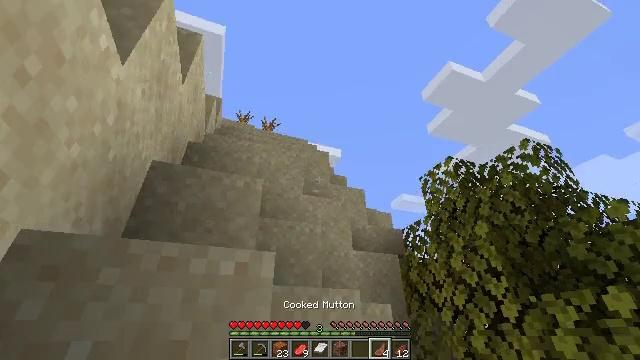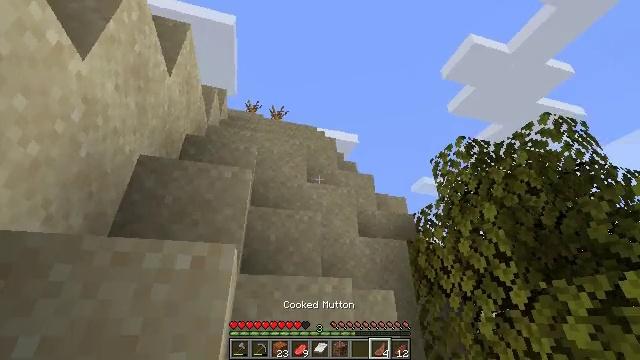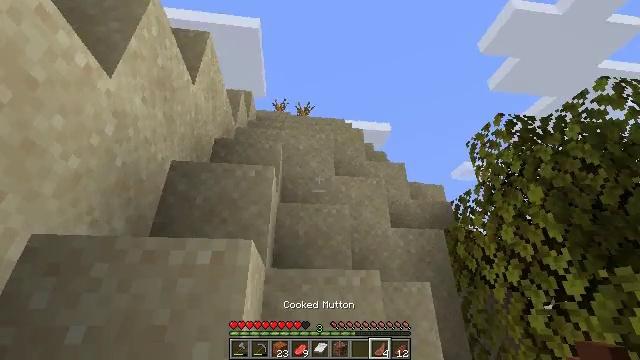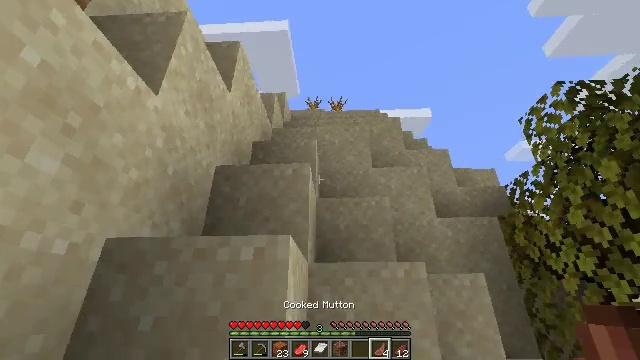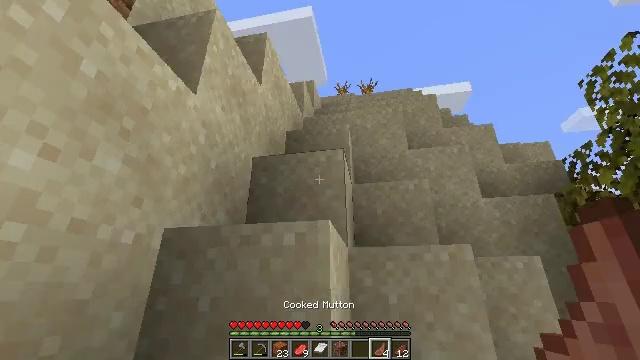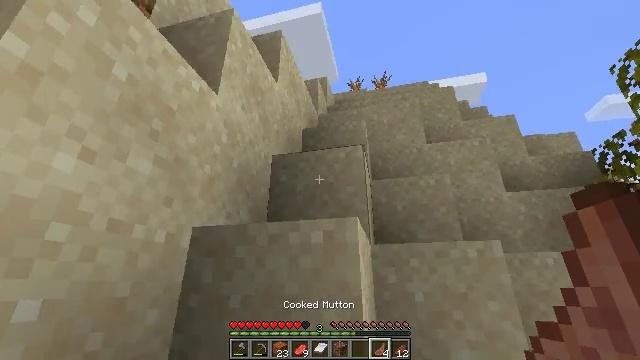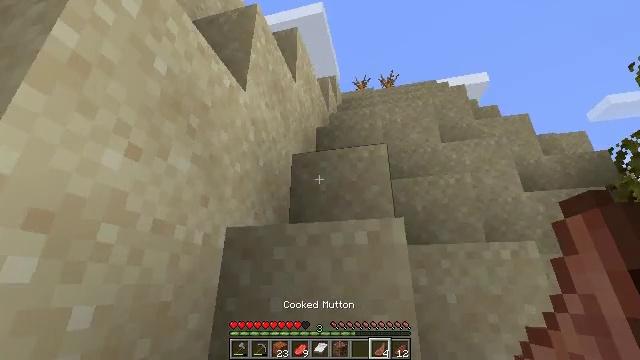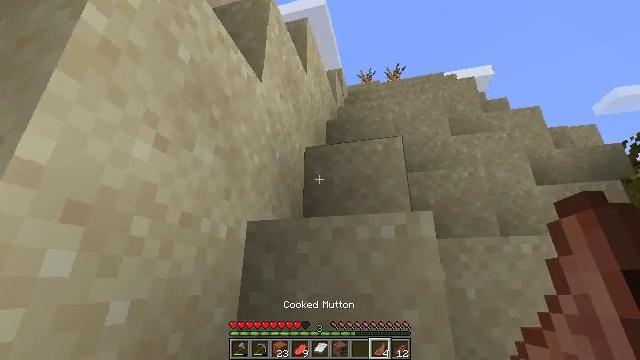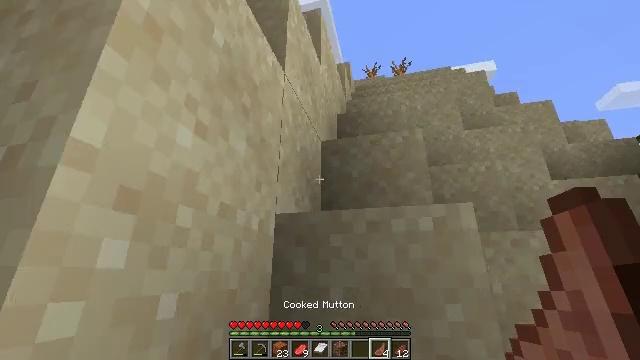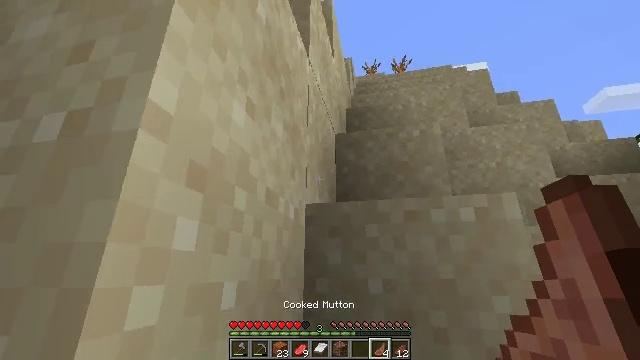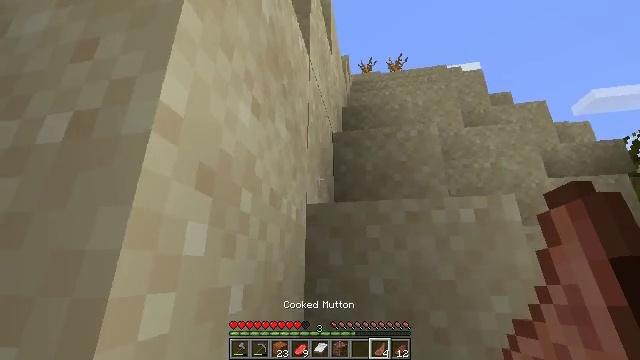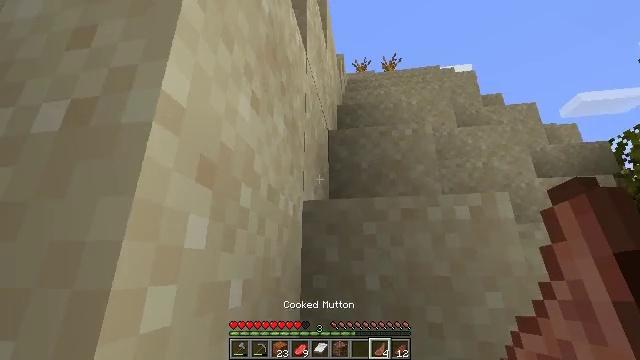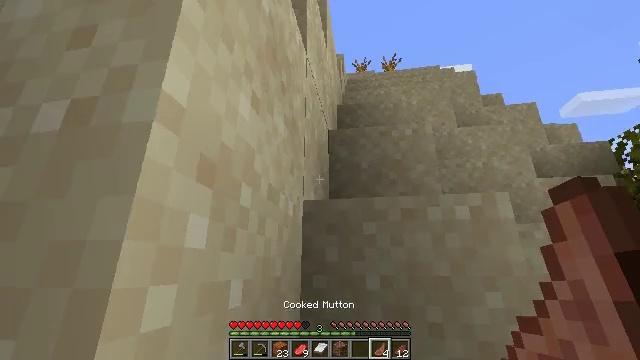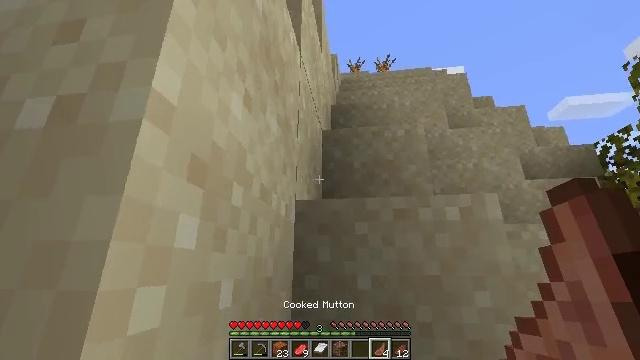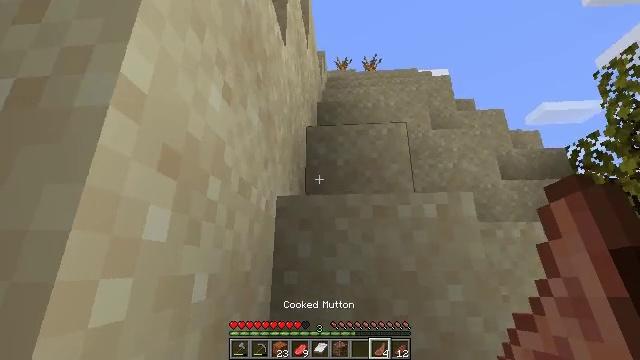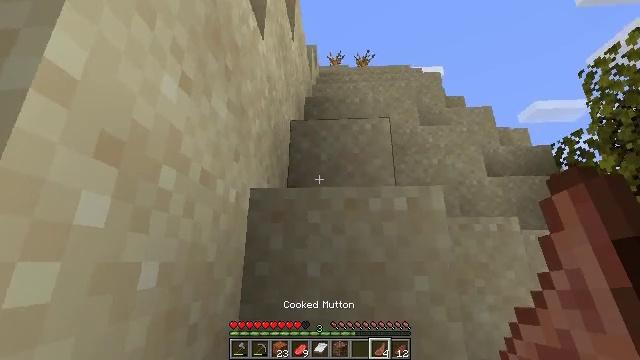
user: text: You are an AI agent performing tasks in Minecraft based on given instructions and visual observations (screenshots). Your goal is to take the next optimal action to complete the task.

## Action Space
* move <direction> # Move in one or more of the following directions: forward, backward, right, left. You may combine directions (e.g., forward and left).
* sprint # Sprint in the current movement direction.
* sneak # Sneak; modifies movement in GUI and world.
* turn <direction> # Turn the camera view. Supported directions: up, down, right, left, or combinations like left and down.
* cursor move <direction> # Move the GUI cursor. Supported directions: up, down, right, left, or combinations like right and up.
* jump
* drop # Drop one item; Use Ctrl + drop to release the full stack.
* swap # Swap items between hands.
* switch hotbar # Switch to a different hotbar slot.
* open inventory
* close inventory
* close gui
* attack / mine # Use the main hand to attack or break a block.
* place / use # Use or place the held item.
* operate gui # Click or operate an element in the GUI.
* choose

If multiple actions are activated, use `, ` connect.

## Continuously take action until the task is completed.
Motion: motion action
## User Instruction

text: Gather a dead bush.
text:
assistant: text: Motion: move forward and move right, turn left and down
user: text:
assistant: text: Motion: move forward and move right, turn left and down
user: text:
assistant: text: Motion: move forward and move left, turn left and down
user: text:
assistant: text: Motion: move forward and move left, turn left and down
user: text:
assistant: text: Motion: move forward and move left, turn left
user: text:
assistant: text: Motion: move forward and move left
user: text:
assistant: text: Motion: move forward and move left, turn down
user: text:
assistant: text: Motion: move forward and move left
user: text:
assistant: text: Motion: move forward and move left, turn right
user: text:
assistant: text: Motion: move forward and move left, turn right
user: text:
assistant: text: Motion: move forward and move left, turn right
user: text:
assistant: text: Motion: move forward and move left
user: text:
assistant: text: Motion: move forward, turn right
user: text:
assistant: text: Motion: move forward and move right, turn right
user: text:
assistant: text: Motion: move forward and move right, turn right
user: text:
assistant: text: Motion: move forward and move right, turn down
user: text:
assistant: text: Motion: move forward and move right, turn down
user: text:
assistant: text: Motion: move forward and move right
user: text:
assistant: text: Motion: move forward, jump
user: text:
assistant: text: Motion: move forward, jump
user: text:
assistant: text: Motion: move forward and move left, turn left, jump
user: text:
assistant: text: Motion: move forward and move left, jump
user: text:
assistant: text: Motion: move forward and move left
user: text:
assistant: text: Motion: move forward and move left
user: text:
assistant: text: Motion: move forward and move left
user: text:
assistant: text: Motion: move forward and move left
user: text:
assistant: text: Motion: move forward and move left
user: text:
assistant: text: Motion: move forward and move left
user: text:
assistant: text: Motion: move forward
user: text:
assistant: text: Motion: move forward